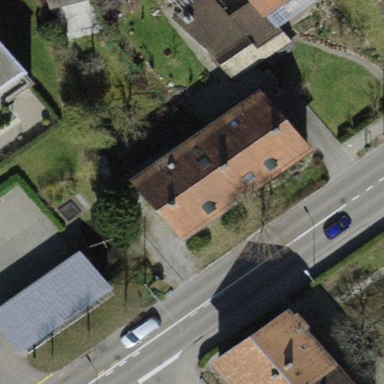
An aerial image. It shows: Gabled roof tile building made up of apartments.